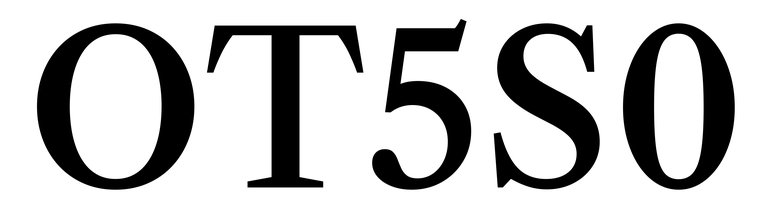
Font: LibreCaslonText_Medium